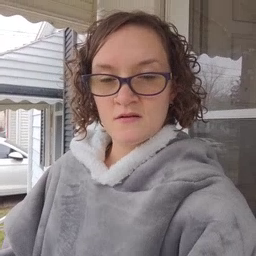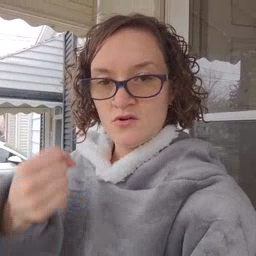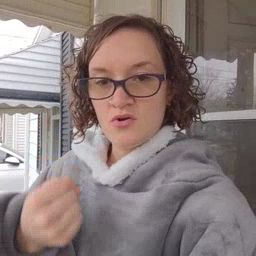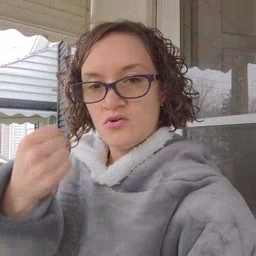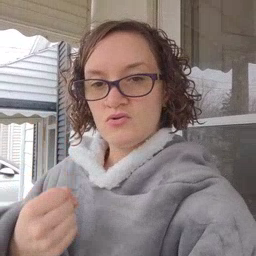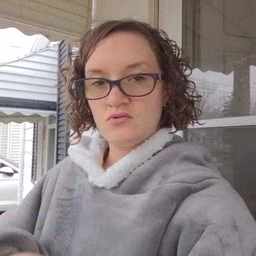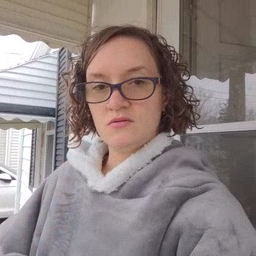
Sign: car